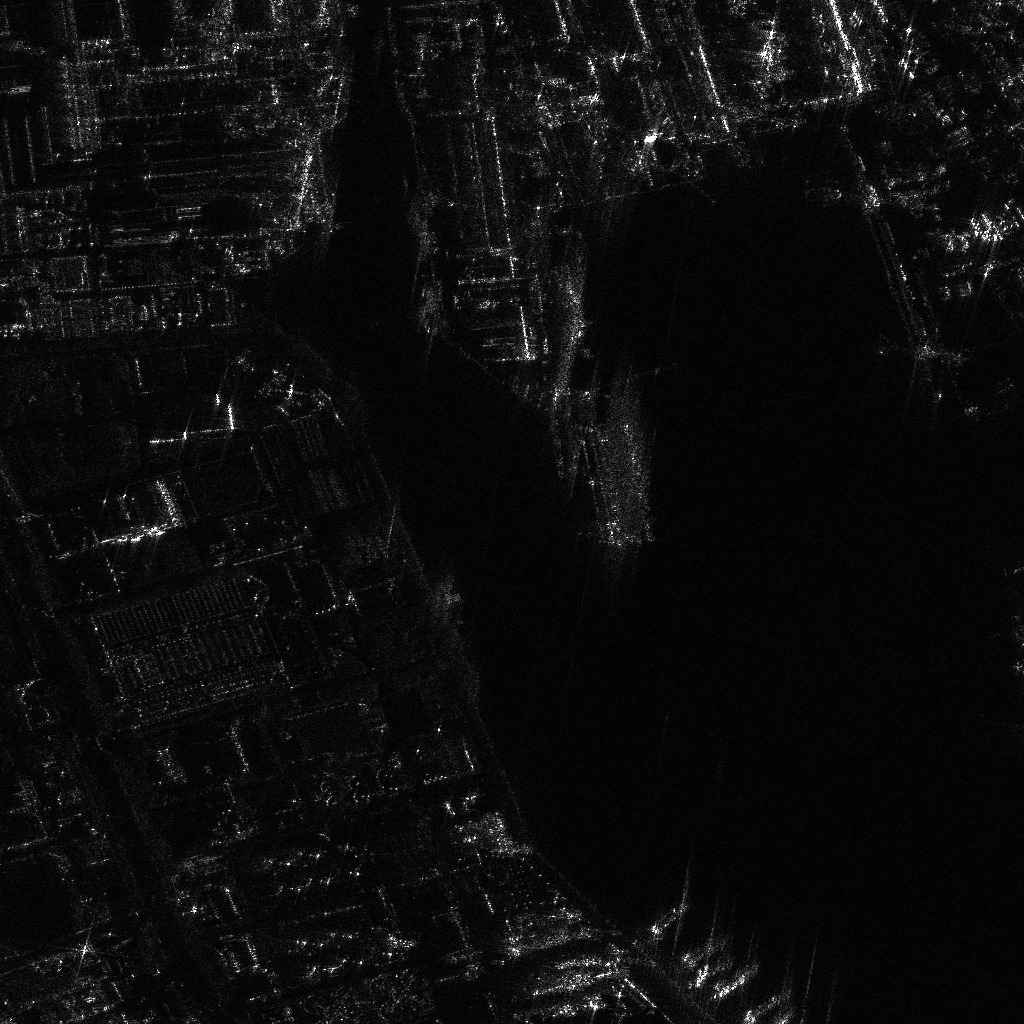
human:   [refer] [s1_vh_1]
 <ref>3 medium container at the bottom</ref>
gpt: <box>[[63, 87, 65, 92, 54], [68, 91, 70, 96, 54], [67, 89, 68, 95, 54]]</box>

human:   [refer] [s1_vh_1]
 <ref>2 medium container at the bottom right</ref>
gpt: <box>[[70, 92, 72, 98, 54], [73, 95, 75, 101, 54]]</box>